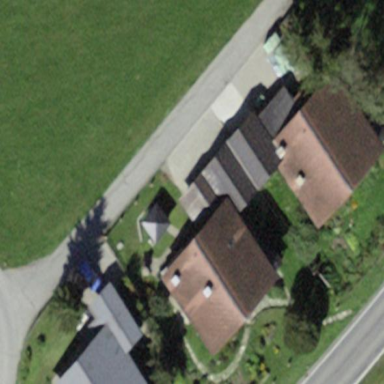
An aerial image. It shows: Detached building.